Question: I have an ASP.NET website hosted on IIS 7.5 as below:
I have "customwebsite.com" as the website and in it I have two Web Applications - uk & us - so that I can access these application as customwebsite.com/uk & customwebsite.com/us.
customwebsite.com directory does not have any web.config and have only two folders for web application us and uk.
Both us and uk web application have their individual web.config and have Form Authentication specified as below:
'''
<authentication mode="Forms">
<forms loginUrl="/static/login.aspx" name="login" timeout="20"/>
</authentication>
<authorization>
<deny users="?" />
</authorization>
'''
At this path: /static, there is a web.config with following content:
'''
<?xml version="1.0" encoding="UTF-8"?>
<configuration>
<system.web>
<authorization>
<allow users="?" />
</authorization>
</system.web>
</configuration>
'''
When I hit the root URL for us application, the Website loads correctly but if I loads from uk, I got the error as below:

I have checked the Folder Security, and all the required users have been granted permission and are same for both us and uk applications.
I have checked the IIS logs and below is the response codes of the request in case of failure: 401 0 0 1519 296
Can someone help me resolving this issue.
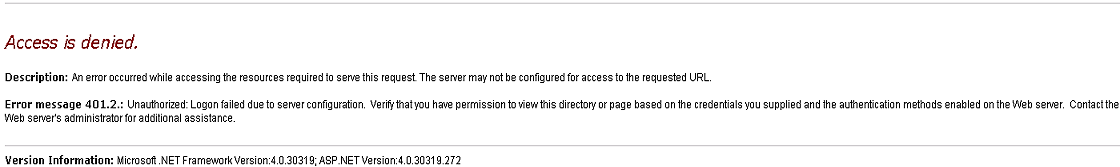
Answer: Got it resolved.
There was two more folders where the redirection of /static/login.aspx happens.
We need to allow access to all such redirecting folders by having a web.config files in those folders with below content:
'''
<?xml version="1.0" encoding="UTF-8"?>
<configuration>
<system.web>
<authorization>
<allow users="?" />
</authorization>
</system.web>
</configuration>
'''